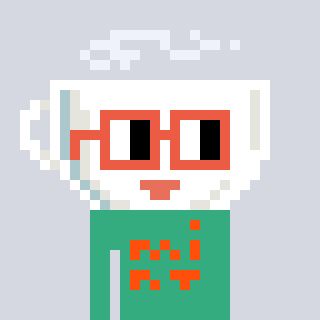
a pixel art character with square orange glasses, a mug-shaped head and a teal-colored body on a cool background